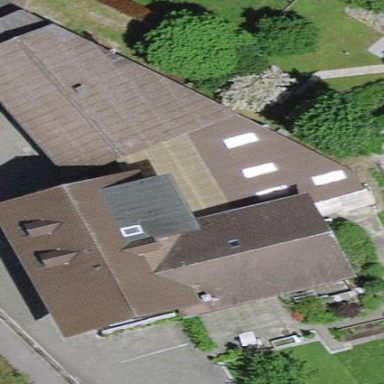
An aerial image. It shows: View of roof of building.